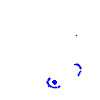
Particle: pion